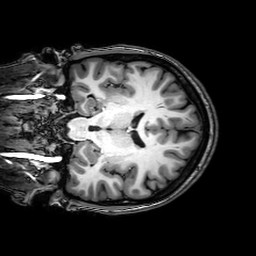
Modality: T1w
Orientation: coronal
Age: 20
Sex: female
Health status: healthy
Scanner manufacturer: philips
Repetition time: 0.008189 s
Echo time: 0.00374 s